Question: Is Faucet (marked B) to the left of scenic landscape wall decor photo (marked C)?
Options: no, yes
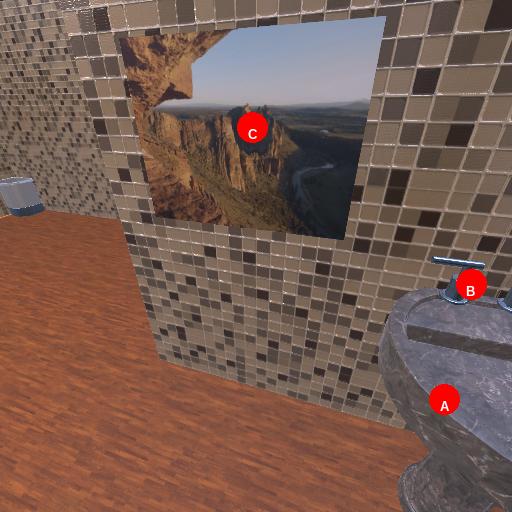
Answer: no